Chest X-ray. View position: PA
Patient age: 65
Patient sex: M
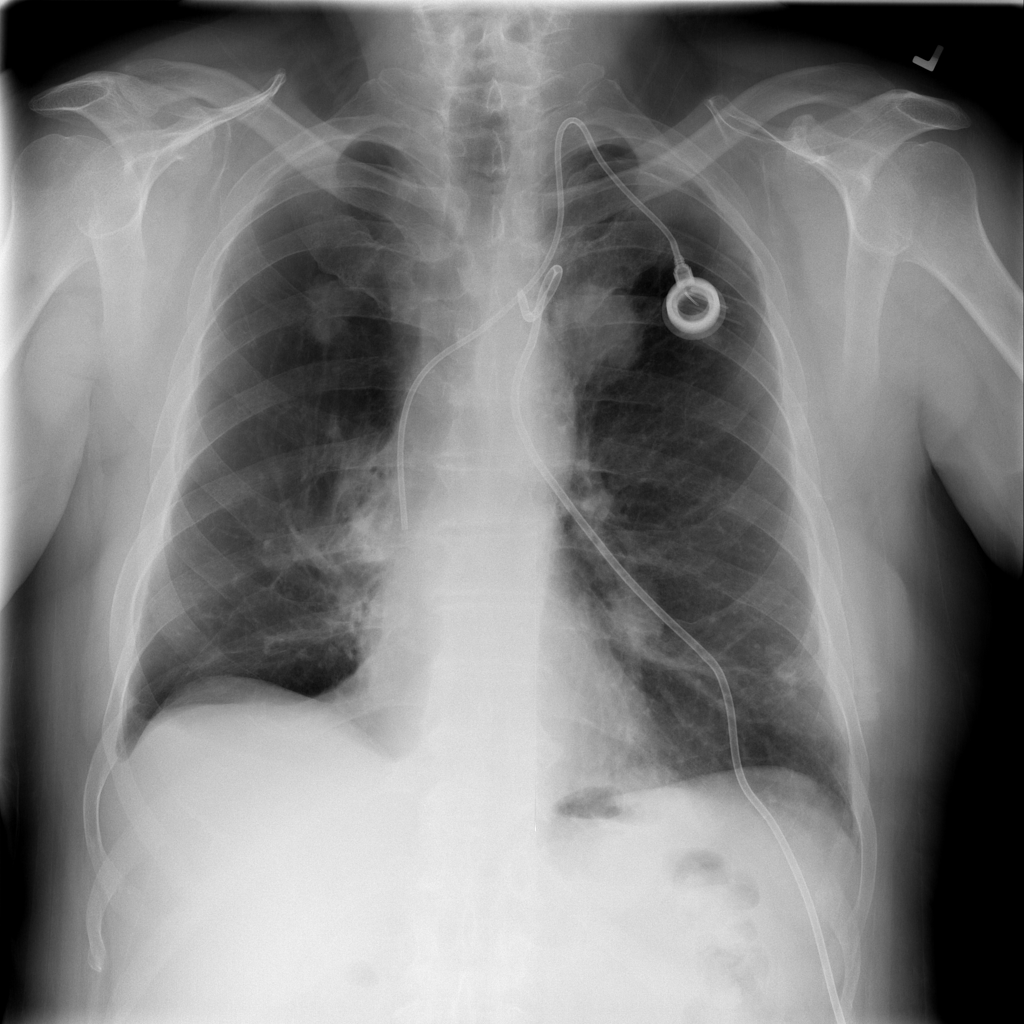
Finding: Pneumothorax